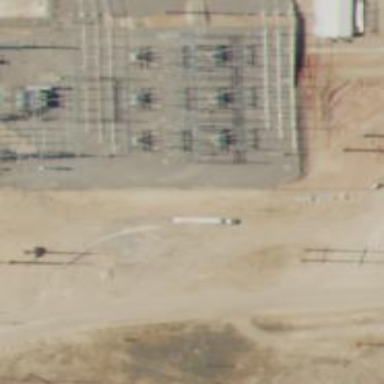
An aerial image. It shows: Switch for power supply.